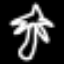
Label: palm tree